Question: I have PayPal Payments Advanced setup, and am using their hosted checkout pages. The very first, initial page gives the user two options (on the paylinkpro.paypal.com page):

So I have everything working fine when the user clicks on "Checkout w/ PayPal". The issue I'm running into is when a user decides to enter in their credit card information on the 2nd box below (Pay with credit or debit card). I'm trying to figure out what exactly happens when the user (after they enter in all their card info) clicks on the "Pay Now" button at the bottom? I'm assuming they will be redirected to an endpoint that I've specified (in manager.paypal.com, just like the endpoint specified by the "Checkout w/ PayPal" button), but I'm not sure what the data sent back to my server looks like?
Does anyone have an example of the output by any chance? And how does it differ from the other response sent when a user decides to pay via PayPal instead? I need to know the difference so I can know how to handle each response differently, because it seems the "Pay Now" button gives a completely different response, resulting in an error on my end (I get a 5XX server error).
FYI, I'm using PHP on the server side.
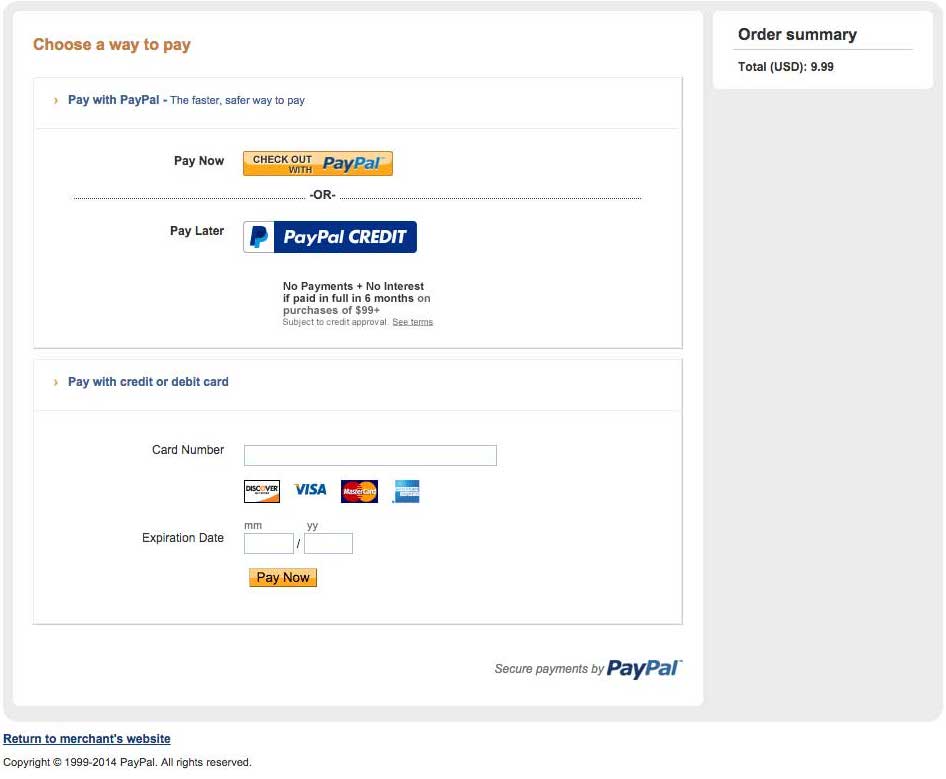
Answer: You should run a test at your end to get the better understanding of what variables are passed in both cases .Actually the parameters remain same in both the cases except some. I have posted the variables from my test for type of payment methods that I receive at my return url :
'''
AVSZIP=Y
TYPE=S
STATE=VA
ZIPTOSHIP=23455
ACCT=9988
PROCCVV2=M
PPREF=9K626765P4119092S
EMAIL=tsoasasa4%40gmail.com
ADDRESSTOSHIP=2323+Richardson+Rd
METHOD=CC
SHIPTOCOUNTRY=US
TRANSTIME=2014-10-08%2017:05:54
INVOICE=rdassC-sAADS-q3aa98sa6a
IAVS=N
STATETOSHIP=VA
BILLTOZIP=23455
SHIPTOSTATE=VA
BILLTOCITY=Virginia+Beach
TAX=0.72
CARDTYPE=0
AVSDATA=YYY
CITYTOSHIP=Virginia+Beach
PROCAVS=X
SECURETOKEN=9nFUJSuaWQk2bwnWhl1iYvQM2
INVNUM=rdassC-sAADS-q3aa98sa6a
CITY=Virginia+Beach
BILLTOSTREET=3947+Richardson+Rd
RESULT=0
TRXTYPE=S
BILLTOEMAIL=tsosasa4@gmail.com
BILLTOLASTNAME=Tsosie
BILLTONAME=Rolaasand%20Tsosie
SHIPTOCITY=Virginia+Beach
CVV2MATCH=Y
LASTNAME=Tssaosie
PNREF=B70P6F3BC67D
TENDER=CC
PHONE=<PHONE>
SHIPTOZIP=23455
BILLTOFIRSTNAME=Roland
AMT=12.72
CORRELATIONID=89e0742fc9da4
NAMETOSHIP=Roland+Tsosie
ZIP=23455
BILLTOCOUNTRY=US
AUTHCODE=111111
EXPDATE=0119
RESPMSG=Approved
COUNTRY=US
SHIPTOSTREET=3947+Richardson+Rd
BILLTOSTATE=VA
FIRSTNAME=Roland
SECURETOKENID=wswqasxxg7azasajsa98988la531f4x31ec3
AVSADDR=Y
BILLTOPHONE=<PHONE>
NAME=Roland+Tsosie
COUNTRYTOSHIP=US
ADDRESS=3947+Richardson+Rd
'''
'''
AVSZIP=Y
STATE=VA
TYPE=S
ZIPTOSHIP=23455
PPREF=0F868584E70198612
PAYERID=4E3LKXST3TKCY
EMAIL=Eshan%40personal.com
ADDRESSTOSHIP=2131+Richardson+Rd
METHOD=P
SHIPTOCOUNTRY=US
TRANSTIME=2014-10-08%2017:09:25
INVOICE=rdassC-sAADS-q3aa98sa6asaa
STATETOSHIP=VA
TOKEN=EC-5C851027CE4200400
BILLTOZIP=23455
SHIPTOSTATE=VA
BILLTOCITY=Virginia+Beach
TAX=0.72
PAYMENTTYPE=instant
AVSDATA=YYY
CITYTOSHIP=Virginia+Beach
SECURETOKEN=8vhYqum1qRkOHaJmZ8TGU5wgw
INVNUM=rdassC-sAADS-q3aa98sa6asaa
CITY=Virginia+Beach
BILLTOSTREET=3947+Richardson+Rd
RESULT=0
TRXTYPE=S
BILLTOEMAIL=Esn@psnal.com
BILLTOLASTNAME=Account
BILLTONAME=Roland%20Tsosie
SHIPTOCITY=Virginia+Beach
LASTNAME=Tsosie
TENDER=P
PNREF=B1PP7AF2E280
PHONE=<PHONE>
SHIPTOZIP=23455
BILLTOFIRSTNAME=Eshan%20Personal%20Test
AMT=12.72
CORRELATIONID=95a351e2471dd
PENDINGREASON=completed
NAMETOSHIP=Eshan+Personal+Test+Account
FEEAMT=0.67
ZIP=23455
BILLTOCOUNTRY=US
TAXAMT=0.72
RESPMSG=Approved
COUNTRY=US
SHIPTOSTREET=3947+Richardson+Rd
BILLTOSTATE=VA
FIRSTNAME=Roland
SECURETOKENID=wswqasxxg7azasajasasa98988la531f4x31
AVSADDR=Y
BILLTOPHONE=<PHONE>
NAME=Roland+Tsosie
COUNTRYTOSHIP=US
ADDRESS=2121+Richardson+Rd
'''
And yes you will be redirected to the return url mentioned in manager account . However if you pass the return url from the code it will override it.